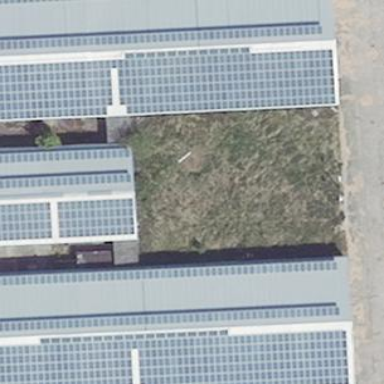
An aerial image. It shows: Building equipped with small solar photovoltaic panel for generating electricity.